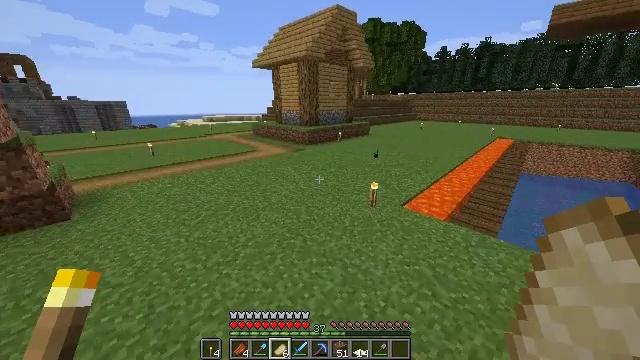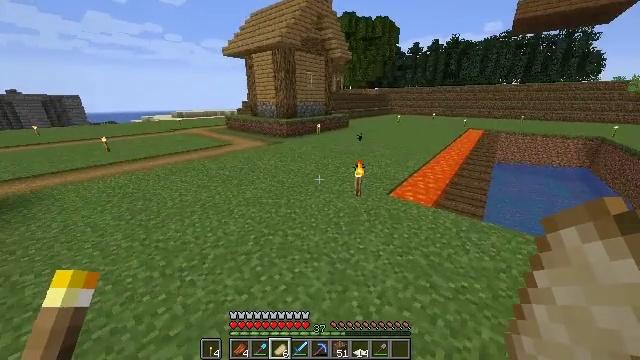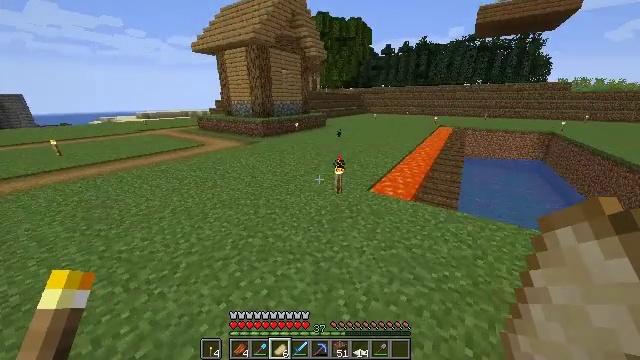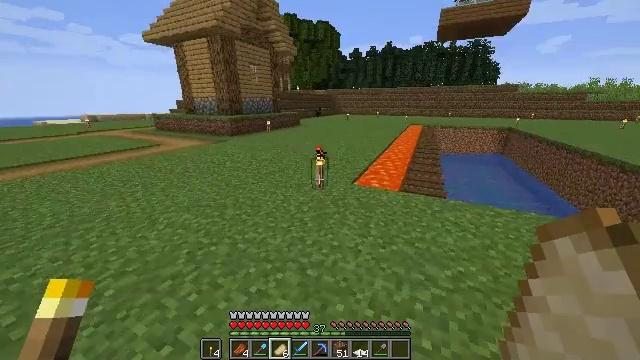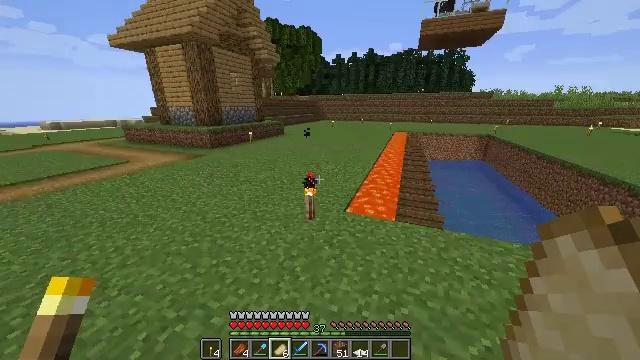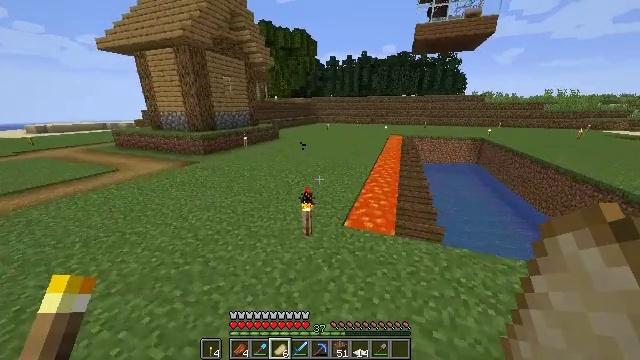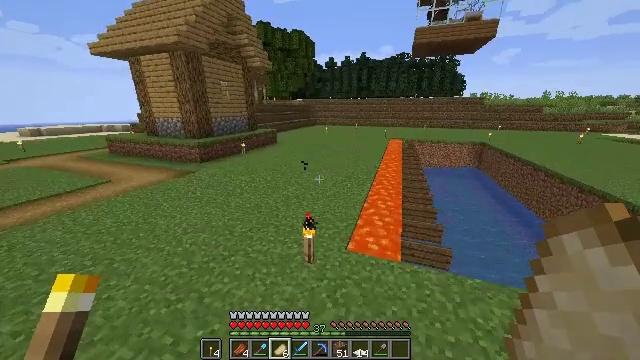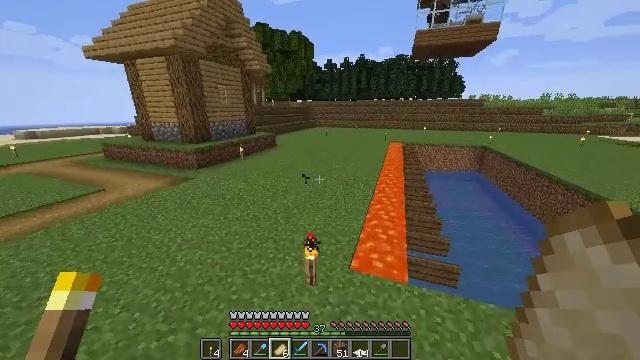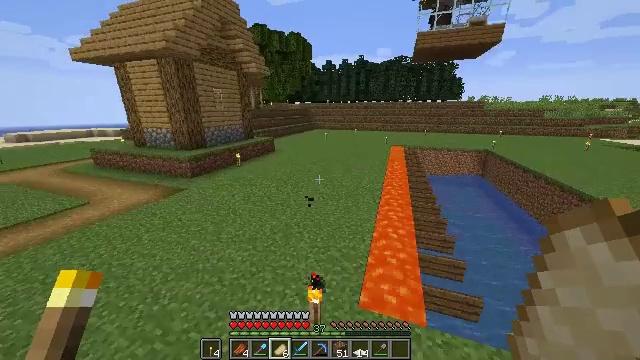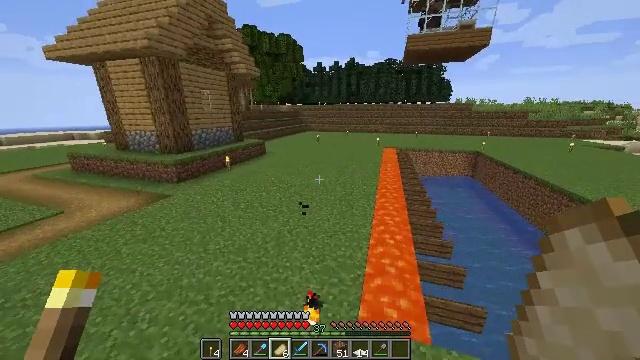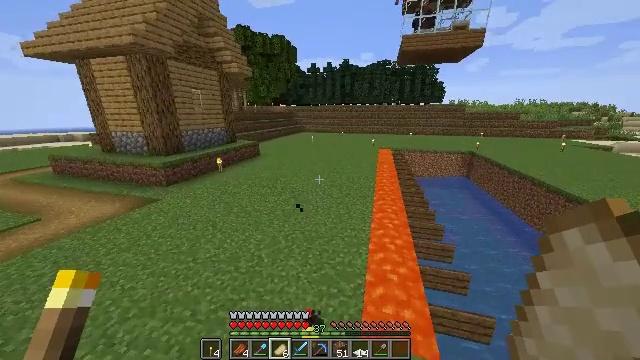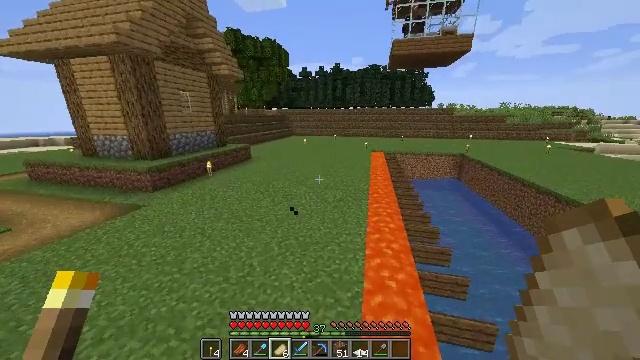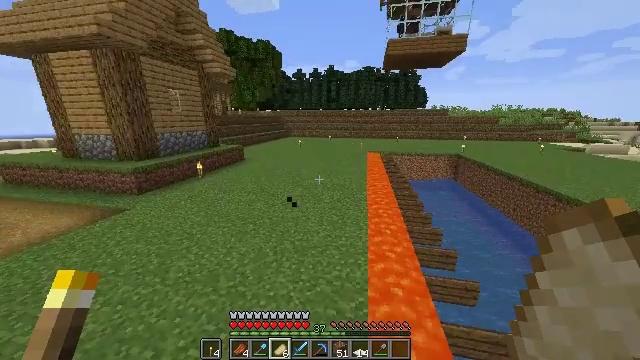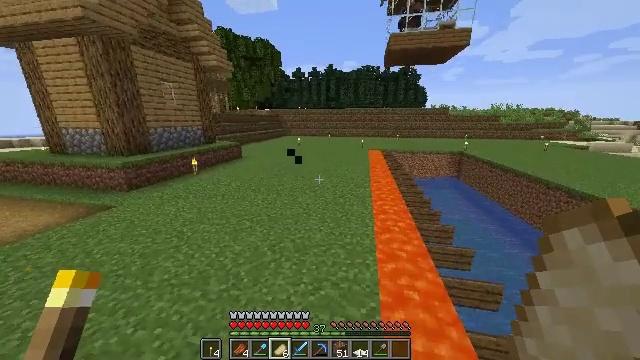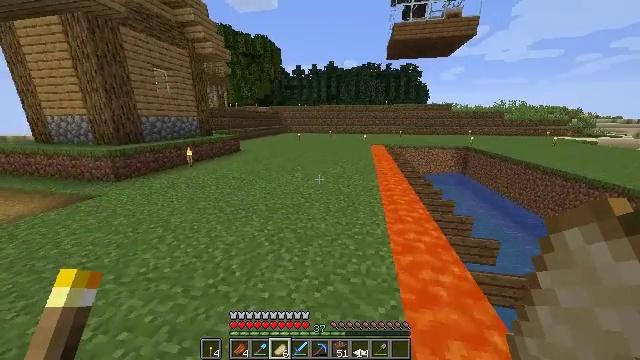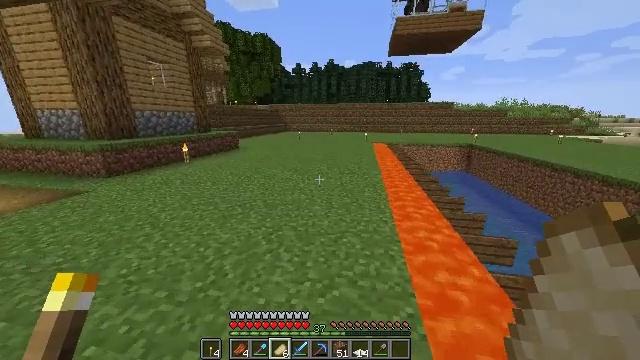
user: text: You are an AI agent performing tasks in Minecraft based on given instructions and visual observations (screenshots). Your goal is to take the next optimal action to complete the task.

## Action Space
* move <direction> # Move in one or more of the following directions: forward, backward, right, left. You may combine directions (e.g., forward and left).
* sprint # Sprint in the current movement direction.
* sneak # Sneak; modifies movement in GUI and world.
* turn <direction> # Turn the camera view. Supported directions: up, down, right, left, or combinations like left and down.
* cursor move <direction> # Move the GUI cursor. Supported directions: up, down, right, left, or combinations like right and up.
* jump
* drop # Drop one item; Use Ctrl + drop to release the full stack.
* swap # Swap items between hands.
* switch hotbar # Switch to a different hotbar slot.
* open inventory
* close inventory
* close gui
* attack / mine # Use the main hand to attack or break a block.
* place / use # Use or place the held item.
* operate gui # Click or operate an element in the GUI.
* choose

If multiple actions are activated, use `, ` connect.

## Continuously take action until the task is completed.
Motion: motion action
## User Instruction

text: Retrieve the smithing table you placed.
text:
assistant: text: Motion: move forward, turn right, jump
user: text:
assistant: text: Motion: move forward, sprint, turn right, jump
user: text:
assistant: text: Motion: move forward, sprint, turn right and up, jump
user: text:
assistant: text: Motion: move forward, sprint, turn right, jump
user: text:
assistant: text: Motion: move forward, sprint, turn right, jump
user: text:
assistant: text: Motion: move forward, jump
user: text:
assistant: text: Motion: move forward, jump
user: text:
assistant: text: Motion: move forward, jump
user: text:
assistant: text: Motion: move forward, turn right, jump
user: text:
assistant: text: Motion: move forward, turn right, jump
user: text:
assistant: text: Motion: move forward, turn right, jump
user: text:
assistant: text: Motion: move forward, turn right, jump
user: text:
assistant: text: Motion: move forward, jump
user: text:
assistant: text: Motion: move forward, jump
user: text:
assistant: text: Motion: move forward, sprint, jump
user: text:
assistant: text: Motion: move forward, sprint, jump
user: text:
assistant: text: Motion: move forward, sprint, jump
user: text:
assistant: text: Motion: move forward, jump
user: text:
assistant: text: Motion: move forward, jump
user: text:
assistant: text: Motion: move forward, jump
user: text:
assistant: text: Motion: move forward, jump
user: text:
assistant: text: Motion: move forward, jump
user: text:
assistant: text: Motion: move forward, jump
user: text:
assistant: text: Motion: move forward, sprint, jump
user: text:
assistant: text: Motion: move forward, sprint, jump
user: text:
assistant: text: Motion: move forward, sprint, jump
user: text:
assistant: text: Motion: move forward, jump
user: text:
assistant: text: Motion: move forward, turn right, jump
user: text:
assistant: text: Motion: move forward, turn right, jump
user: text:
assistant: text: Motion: move forward, turn right, jump